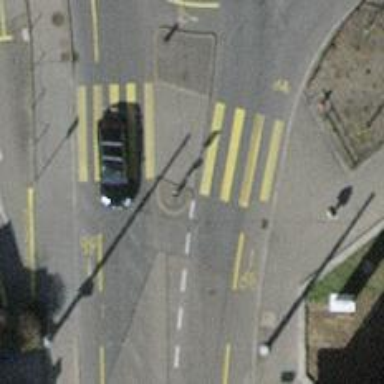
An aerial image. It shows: Asphalt footway on traffic island.